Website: home-depot
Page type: address-validator
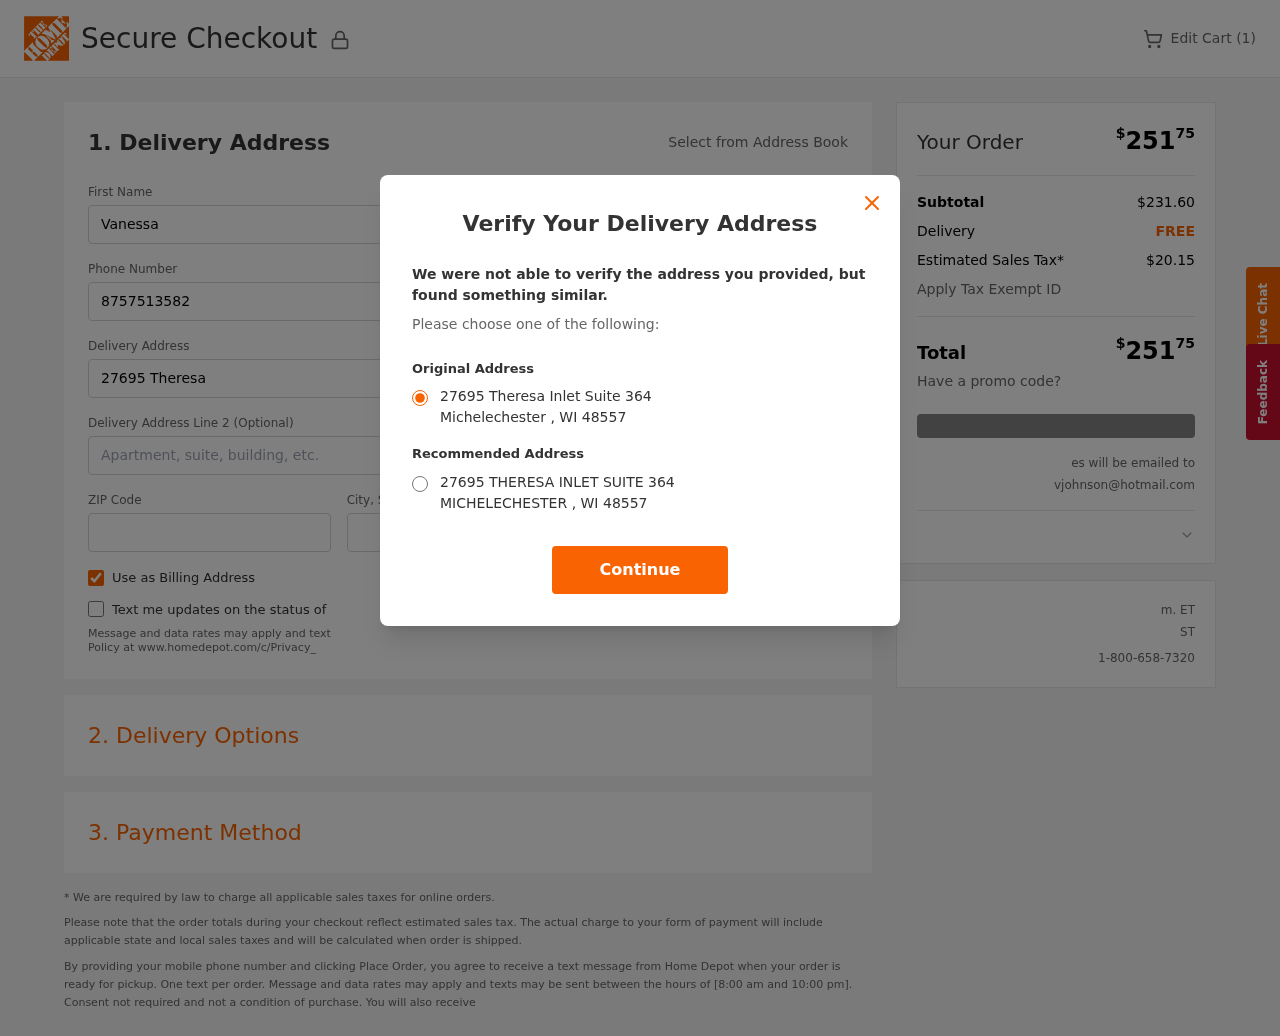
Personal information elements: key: PII_CITY
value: Michelechester
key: PII_EMAIL
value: vjohnson@hotmail.com
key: PII_POSTCODE
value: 48557
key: PII_STATE_ABBR
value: WI
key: PII_STREET
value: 27695 Theresa Inlet Suite 364
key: PII_FIRSTNAME
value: Vanessa
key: PII_LASTNAME
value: Johnson
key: PII_PHONE
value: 8757513582
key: PII_CITY_STATE
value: Michelechester, WI
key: PII_STREET_ALT
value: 27695 THERESA INLET SUITE 364
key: PII_CITY_ALT
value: MICHELECHESTER
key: PII_POSTCODE_FULL
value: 48557
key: PII_POSTCODE_NUMERIC
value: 48557
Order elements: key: ORDER_NUM_ITEMS
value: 1
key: ORDER_TOTAL
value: $25175
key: ORDER_SUBTOTAL
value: $231.60
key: ORDER_SHIPPING_COST
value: FREE
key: ORDER_TAX
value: $20.15